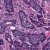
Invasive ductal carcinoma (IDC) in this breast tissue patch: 1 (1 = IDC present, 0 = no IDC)